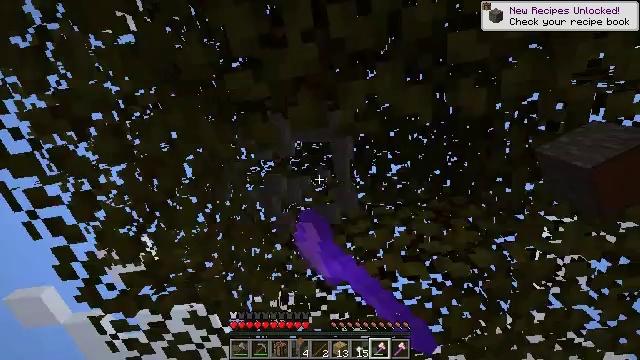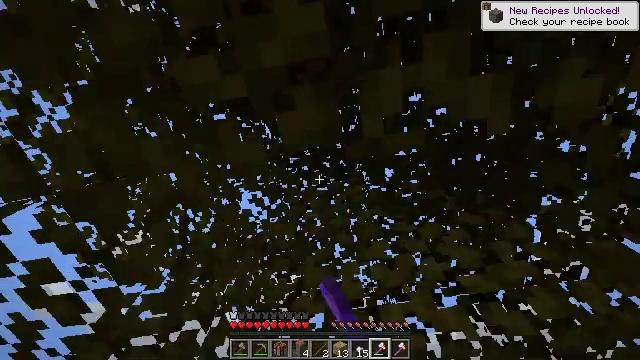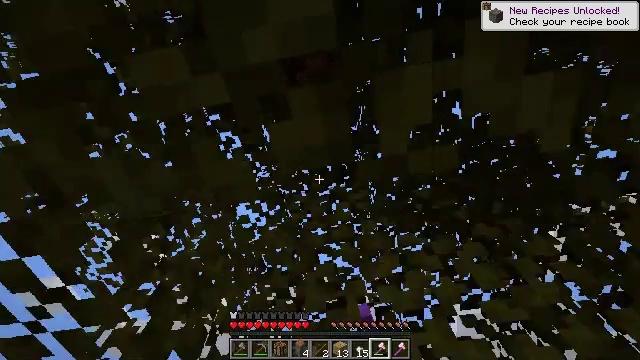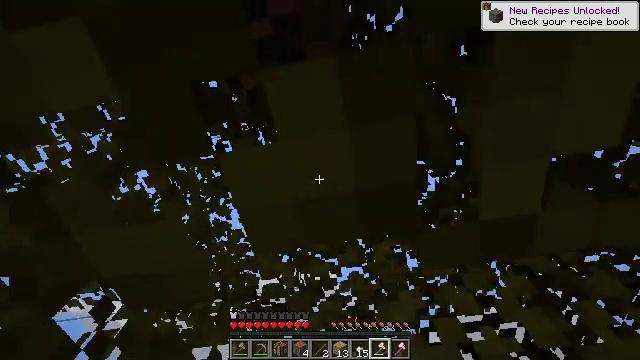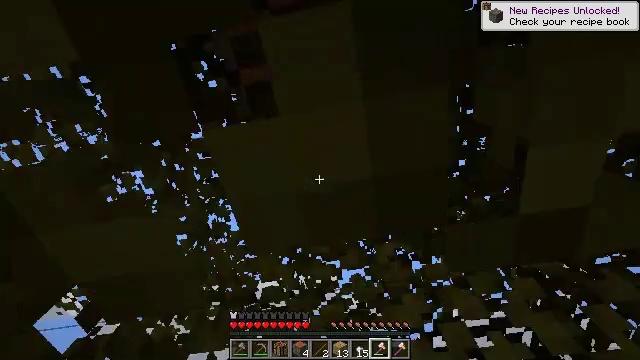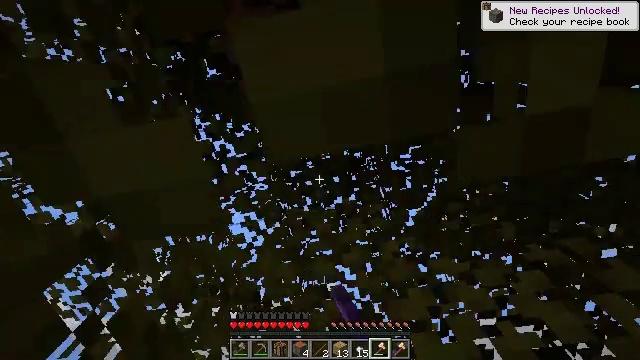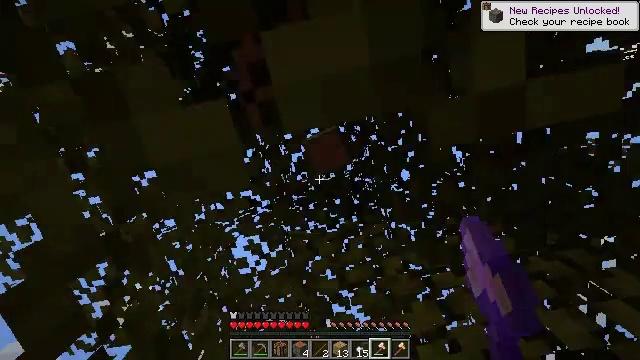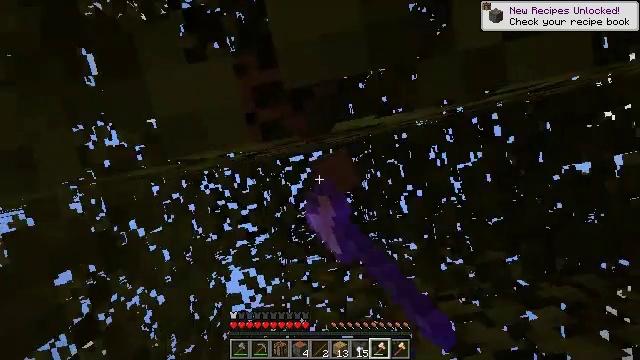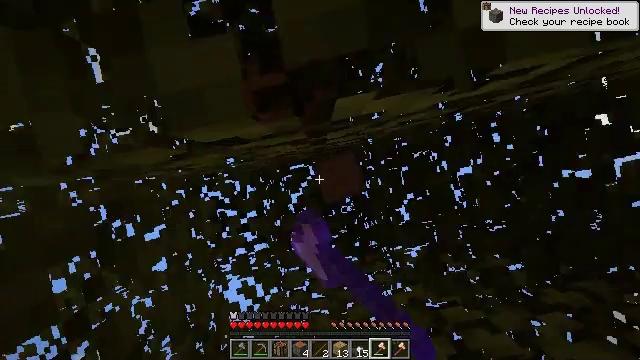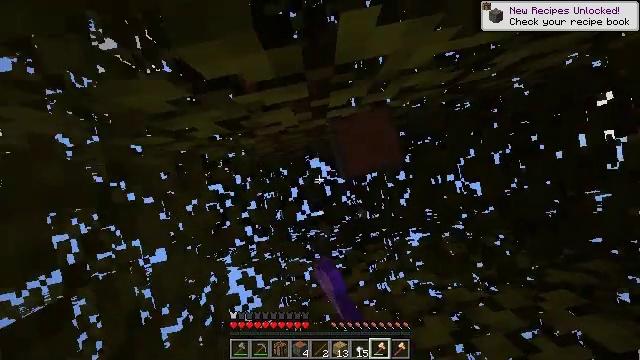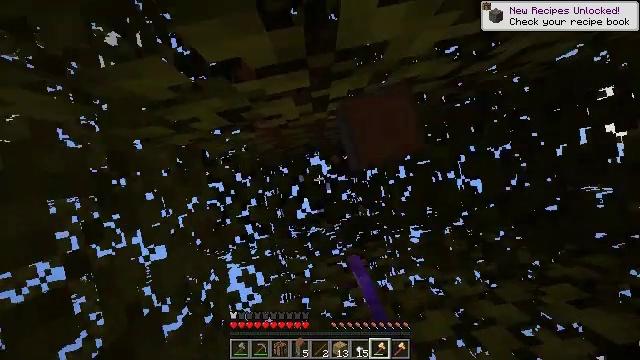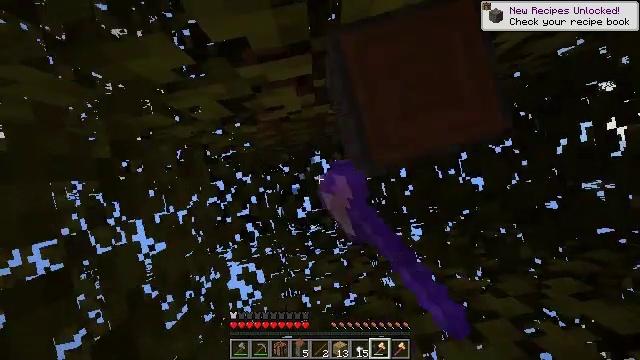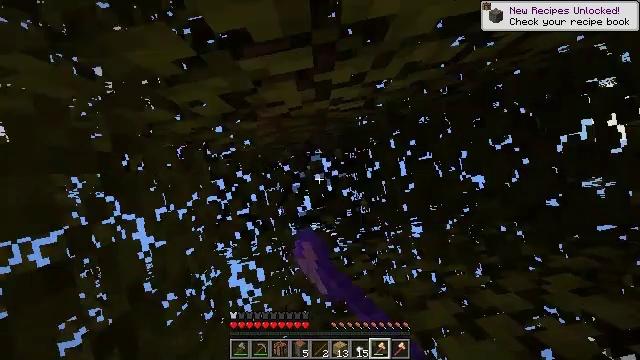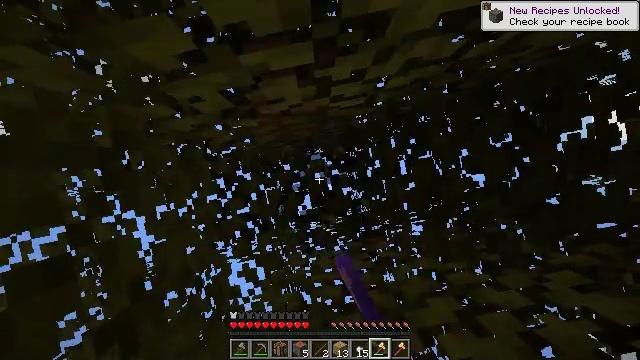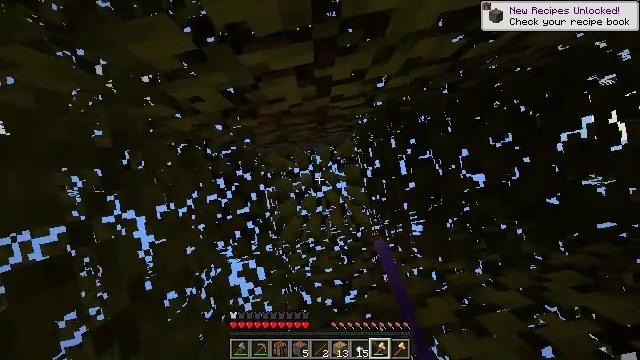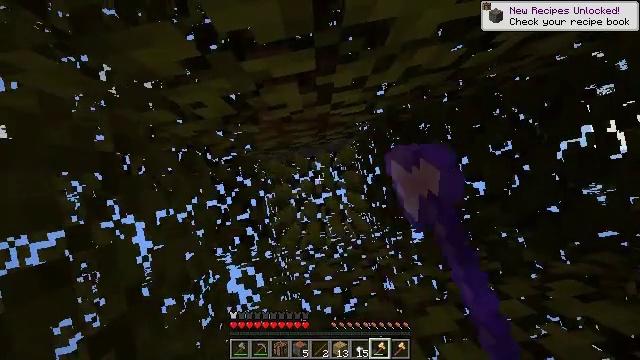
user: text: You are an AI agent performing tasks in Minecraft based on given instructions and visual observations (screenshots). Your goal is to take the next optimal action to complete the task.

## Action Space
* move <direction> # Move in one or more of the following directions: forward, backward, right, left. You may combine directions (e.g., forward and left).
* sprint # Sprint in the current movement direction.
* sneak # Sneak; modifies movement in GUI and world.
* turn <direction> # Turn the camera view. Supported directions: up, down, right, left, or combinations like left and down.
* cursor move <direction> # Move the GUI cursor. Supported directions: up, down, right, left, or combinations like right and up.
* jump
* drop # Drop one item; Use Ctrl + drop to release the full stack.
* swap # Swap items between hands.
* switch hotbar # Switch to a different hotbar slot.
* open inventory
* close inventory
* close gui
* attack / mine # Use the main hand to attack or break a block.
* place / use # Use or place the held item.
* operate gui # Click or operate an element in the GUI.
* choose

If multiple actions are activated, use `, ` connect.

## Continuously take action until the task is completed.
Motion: motion action
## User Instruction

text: Break the acacia leaves to collect them.
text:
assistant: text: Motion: move forward, turn left and down, attack / mine, jump
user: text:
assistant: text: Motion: move forward, attack / mine, jump
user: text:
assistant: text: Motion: move forward, attack / mine
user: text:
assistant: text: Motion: move forward, attack / mine
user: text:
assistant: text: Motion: move forward, turn up, attack / mine
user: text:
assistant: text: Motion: move forward, turn left and up, attack / mine
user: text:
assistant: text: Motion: move forward, turn up, attack / mine
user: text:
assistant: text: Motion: turn up, attack / mine
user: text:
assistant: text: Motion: attack / mine
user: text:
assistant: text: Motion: attack / mine
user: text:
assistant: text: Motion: attack / mine
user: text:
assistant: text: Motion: attack / mine
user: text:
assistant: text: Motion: attack / mine
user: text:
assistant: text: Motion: attack / mine
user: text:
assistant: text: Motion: turn up, attack / mine
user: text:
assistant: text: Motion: attack / mine
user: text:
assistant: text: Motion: turn down, attack / mine
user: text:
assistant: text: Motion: turn down
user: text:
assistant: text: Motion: no_op